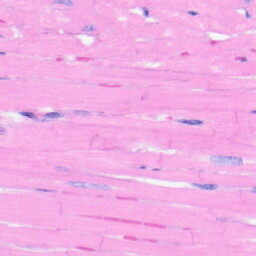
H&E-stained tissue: Heart